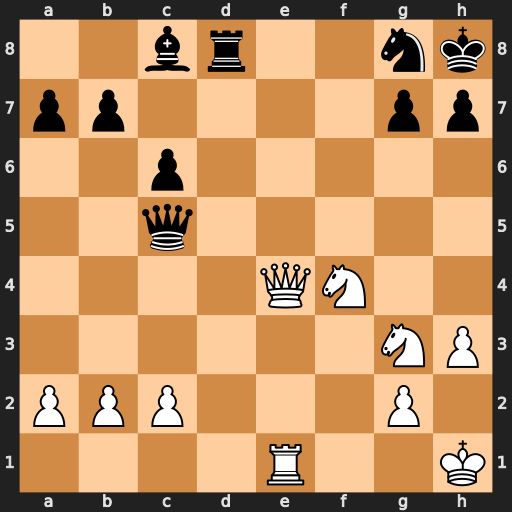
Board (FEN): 2br2nk/pp4pp/2p5/2q5/4QN2/6NP/PPP3P1/4R2K
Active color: w
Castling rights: -
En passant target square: -
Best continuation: Ng6+ hxg6 Qh4+ Nh6 Qxd8+